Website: ulta-beauty
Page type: gifting
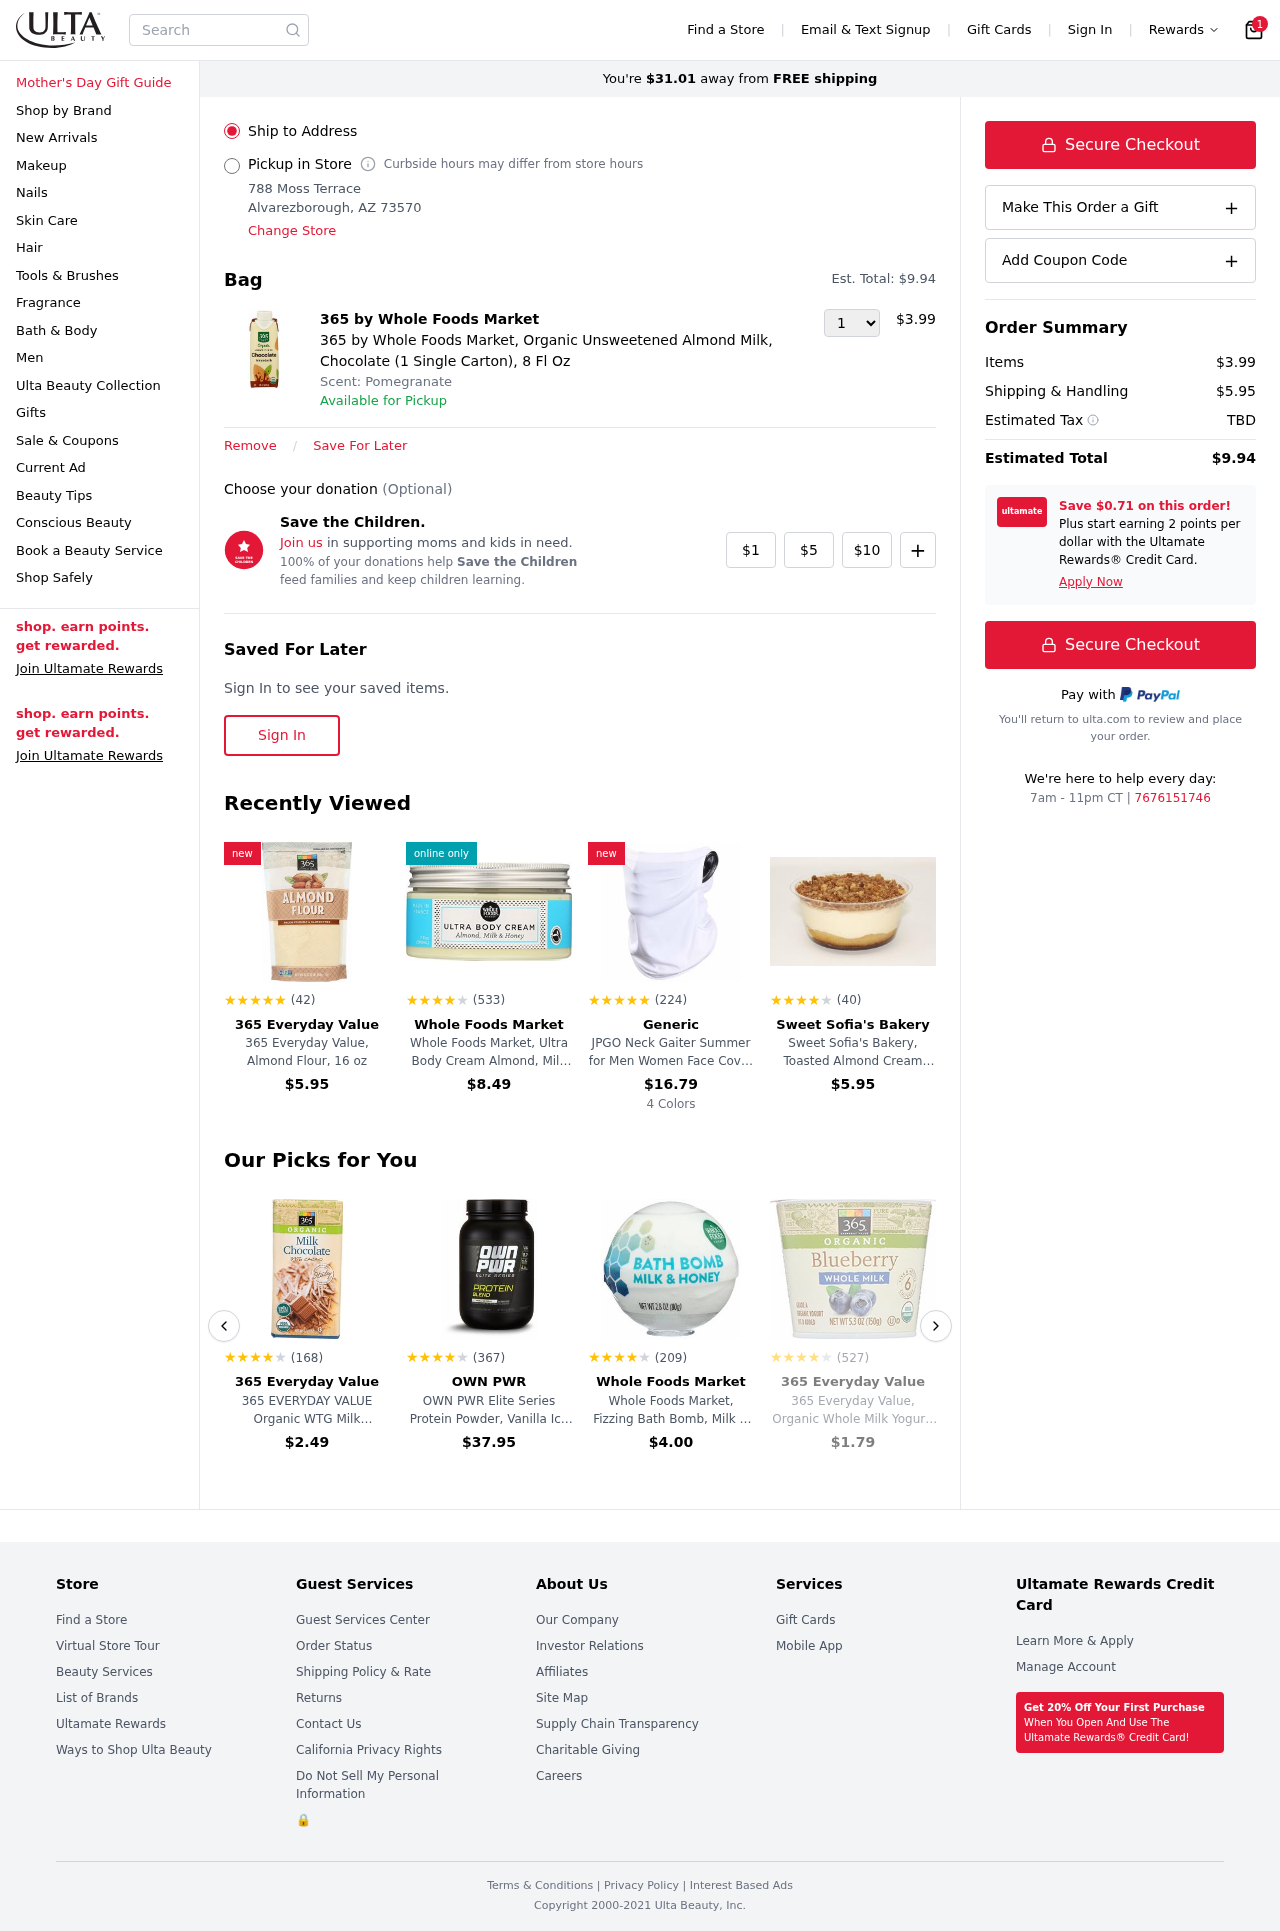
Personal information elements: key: PII_LOCATION1_CITY_STATE_ZIP
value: Alvarezborough, AZ 73570
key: PII_LOCATION1_STREET
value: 788 Moss Terrace
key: PII_PHONE
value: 7676151746
Product elements: key: PRODUCT1_BRAND
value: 365 by Whole Foods Market
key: PRODUCT1_NAME
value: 365 by Whole Foods Market, Organic Unsweetened Almond Milk, Chocolate (1 Single Carton), 8 Fl Oz
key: PRODUCT1_PRICE
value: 3.99
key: PRODUCT1_QUANTITY
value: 1
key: PRODUCT2_BRAND
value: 365 Everyday Value
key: PRODUCT2_NAME
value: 365 Everyday Value, Almond Flour, 16 oz
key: PRODUCT2_NUM_RATINGS
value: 42
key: PRODUCT2_PRICE
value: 5.95
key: PRODUCT2_RATING
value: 4.5
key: PRODUCT3_BRAND
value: Whole Foods Market
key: PRODUCT3_NAME
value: Whole Foods Market, Ultra Body Cream Almond, Milk & Honey, 7 fl oz
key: PRODUCT3_NUM_RATINGS
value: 533
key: PRODUCT3_PRICE
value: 8.49
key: PRODUCT3_RATING
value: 3.6
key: PRODUCT4_BRAND
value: Generic
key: PRODUCT4_NAME
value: JPGO Neck Gaiter Summer for Men Women Face Cover Seamless Bandana Ear Loops Cycling Scarf Balaclava
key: PRODUCT4_NUM_RATINGS
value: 224
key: PRODUCT4_PRICE
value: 16.79
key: PRODUCT4_RATING
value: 4.5
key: PRODUCT5_BRAND
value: Sweet Sofia's Bakery
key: PRODUCT5_NAME
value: Sweet Sofia's Bakery, Toasted Almond Cream Cake, Single Serving, 3.5 oz
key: PRODUCT5_NUM_RATINGS
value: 40
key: PRODUCT5_PRICE
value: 5.95
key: PRODUCT5_RATING
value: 3.6
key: PRODUCT6_BRAND
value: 365 Everyday Value
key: PRODUCT6_NAME
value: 365 EVERYDAY VALUE Organic WTG Milk Chocolate Bar, 3 OZ
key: PRODUCT6_NUM_RATINGS
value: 168
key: PRODUCT6_PRICE
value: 2.49
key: PRODUCT6_RATING
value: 4.3
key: PRODUCT7_BRAND
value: OWN PWR
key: PRODUCT7_NAME
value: OWN PWR Elite Series Protein Powder, Vanilla Ice Cream, 2 lb, Protein Blend (Whey Isolate, Milk Isol
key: PRODUCT7_NUM_RATINGS
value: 367
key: PRODUCT7_PRICE
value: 37.95
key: PRODUCT7_RATING
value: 3.5
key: PRODUCT8_BRAND
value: Whole Foods Market
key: PRODUCT8_NAME
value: Whole Foods Market, Fizzing Bath Bomb, Milk & Honey, 2.3 oz
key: PRODUCT8_NUM_RATINGS
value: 209
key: PRODUCT8_PRICE
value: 4
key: PRODUCT8_RATING
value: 4.2
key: PRODUCT9_BRAND
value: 365 Everyday Value
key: PRODUCT9_NAME
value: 365 Everyday Value, Organic Whole Milk Yogurt, Blueberry, 5.3 oz
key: PRODUCT9_NUM_RATINGS
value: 527
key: PRODUCT9_PRICE
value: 1.79
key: PRODUCT9_RATING
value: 4.3
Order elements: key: ORDER_NUM_ITEMS
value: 1
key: AMOUNT_TO_FREE_SHIPPING
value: $31.01
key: ORDER_TOTAL
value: $9.94
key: ORDER_SUBTOTAL
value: $3.99
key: ORDER_SHIPPING_COST
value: $5.95
Search elements: key: HEADER_SEARCH
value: Search